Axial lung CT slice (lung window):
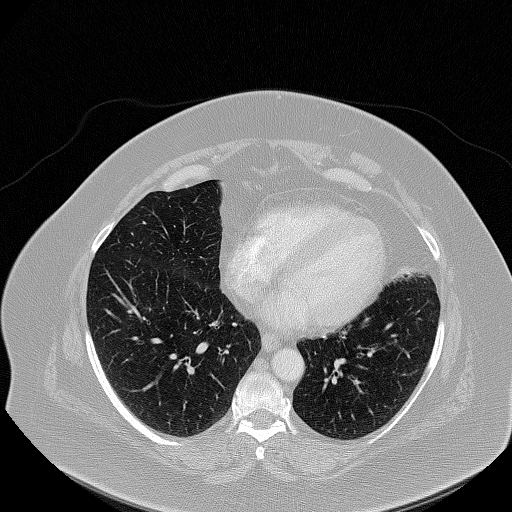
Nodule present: no